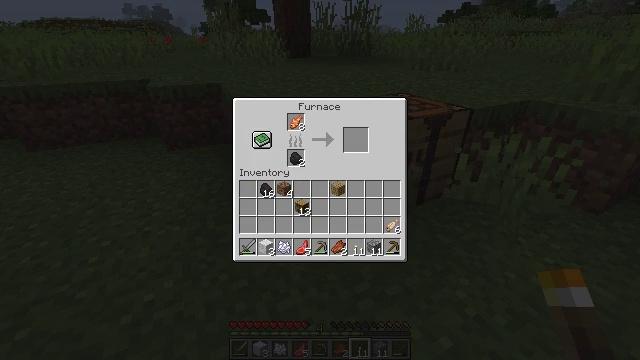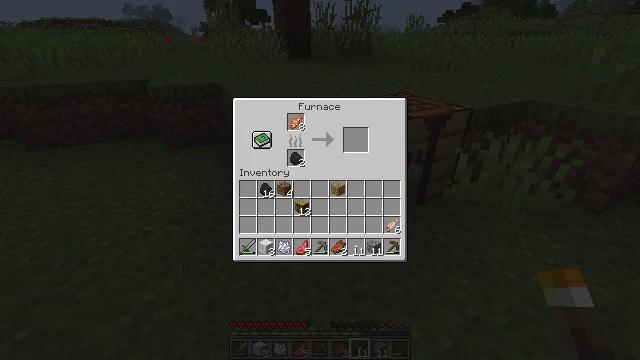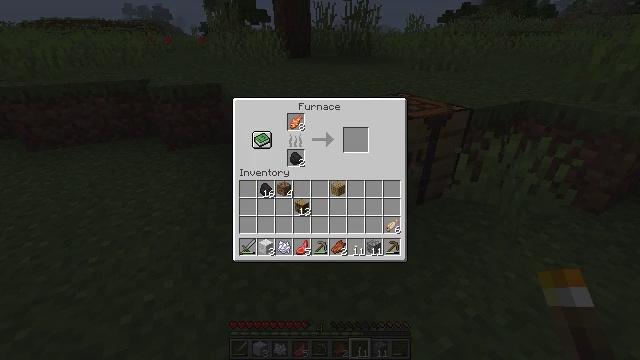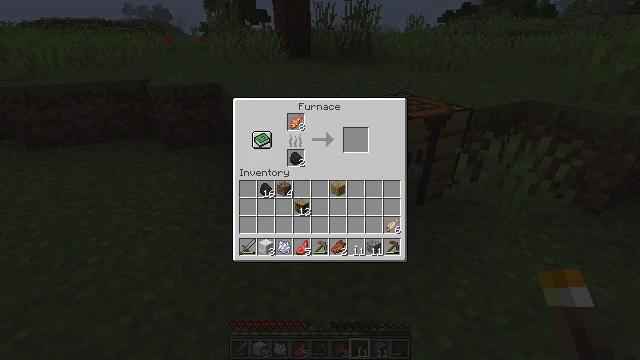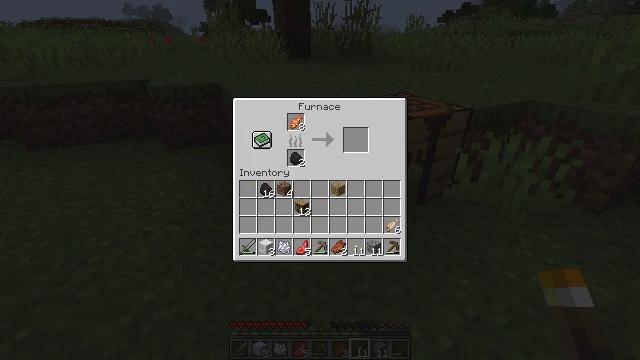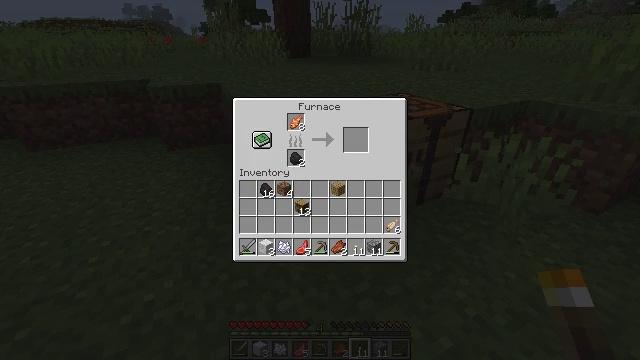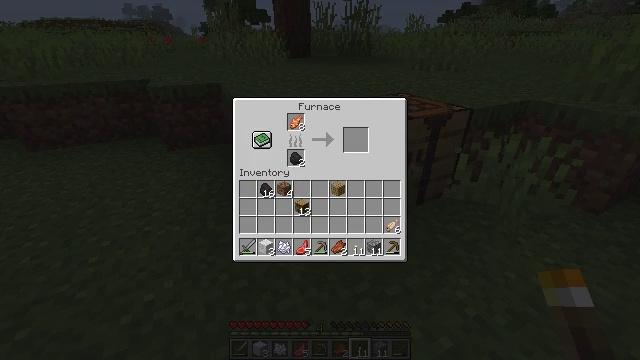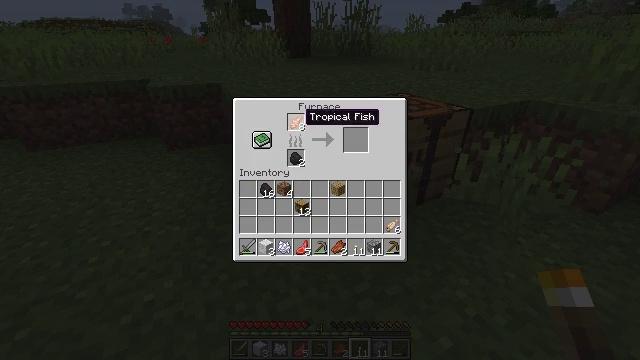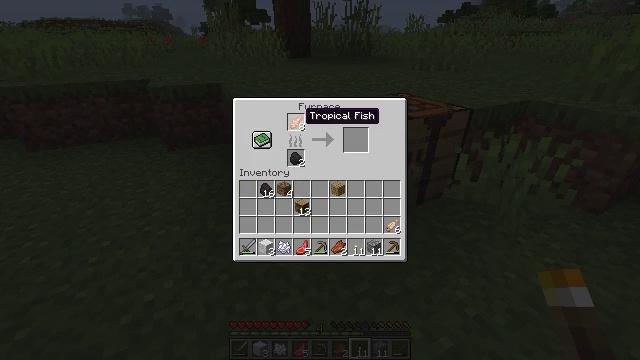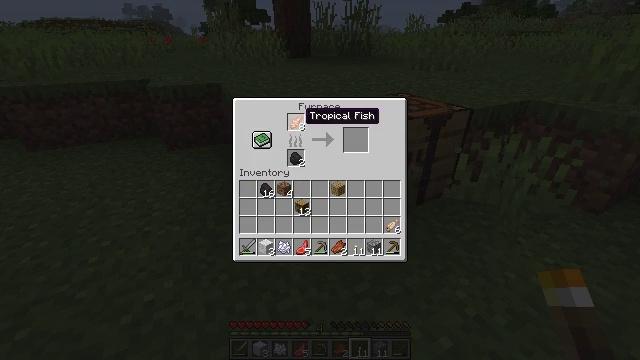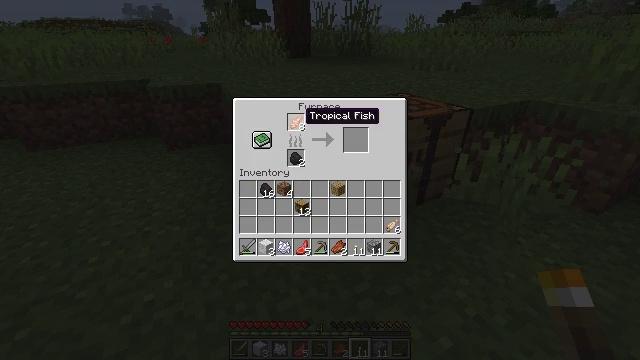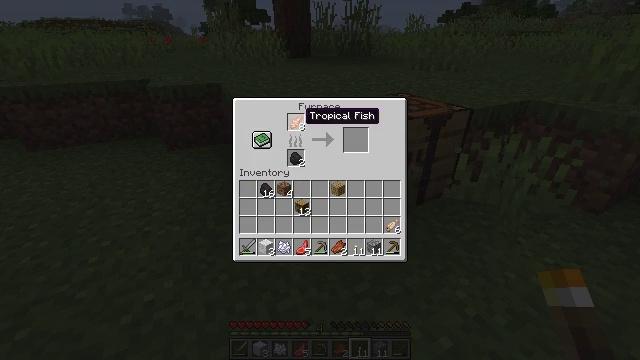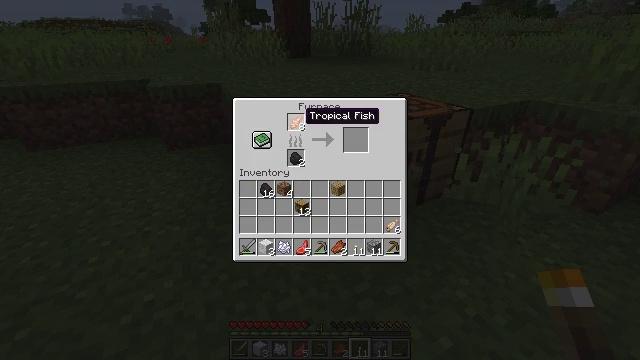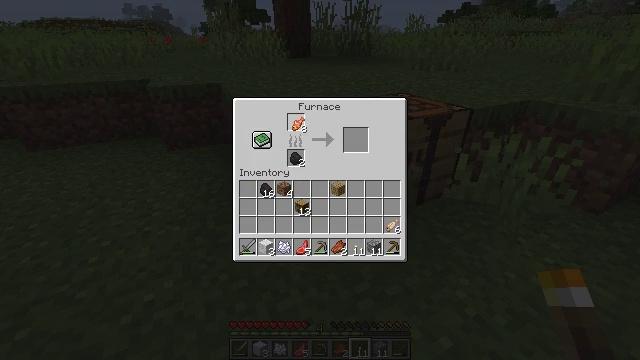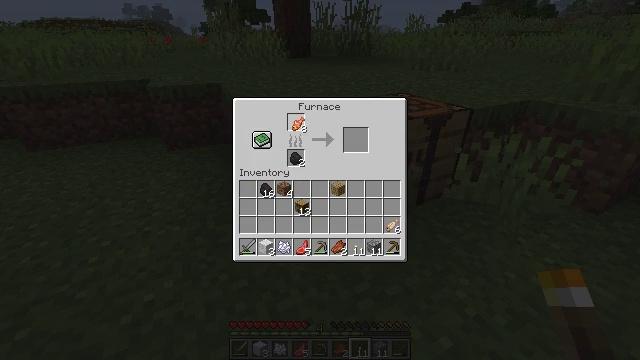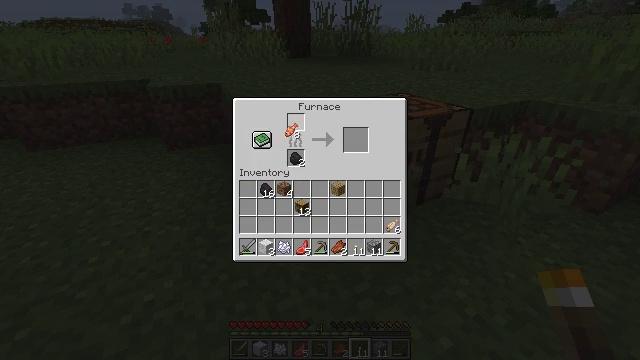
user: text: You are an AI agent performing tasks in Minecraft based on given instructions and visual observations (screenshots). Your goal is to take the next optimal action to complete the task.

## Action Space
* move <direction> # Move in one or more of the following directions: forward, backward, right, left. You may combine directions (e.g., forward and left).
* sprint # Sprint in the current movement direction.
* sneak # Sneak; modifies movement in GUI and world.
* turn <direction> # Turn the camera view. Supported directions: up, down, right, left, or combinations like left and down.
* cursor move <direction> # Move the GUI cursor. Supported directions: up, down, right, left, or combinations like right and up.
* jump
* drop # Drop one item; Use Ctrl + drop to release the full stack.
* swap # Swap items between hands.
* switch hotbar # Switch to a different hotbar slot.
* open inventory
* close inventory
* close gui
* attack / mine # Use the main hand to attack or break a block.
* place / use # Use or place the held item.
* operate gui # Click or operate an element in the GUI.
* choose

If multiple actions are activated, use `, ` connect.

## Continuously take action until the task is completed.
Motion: motion action
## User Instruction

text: Remove a tropical fish from the inventory.
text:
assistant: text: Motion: no_op
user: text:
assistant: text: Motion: no_op
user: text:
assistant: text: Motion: no_op
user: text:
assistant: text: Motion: no_op
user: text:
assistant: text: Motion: no_op
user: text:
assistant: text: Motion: no_op
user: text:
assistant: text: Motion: no_op
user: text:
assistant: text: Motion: no_op
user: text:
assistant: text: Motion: no_op
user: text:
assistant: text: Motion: no_op
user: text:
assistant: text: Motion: no_op
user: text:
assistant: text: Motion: no_op
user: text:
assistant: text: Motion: operate gui
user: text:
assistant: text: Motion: operate gui
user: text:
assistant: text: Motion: no_op
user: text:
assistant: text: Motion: cursor move left and down
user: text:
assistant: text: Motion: cursor move left and down
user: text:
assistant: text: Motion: cursor move left and down
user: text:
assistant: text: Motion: no_op
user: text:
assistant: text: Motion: no_op
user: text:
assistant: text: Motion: no_op
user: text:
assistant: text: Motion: no_op
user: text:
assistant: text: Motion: no_op
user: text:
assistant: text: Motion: no_op
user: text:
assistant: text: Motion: operate gui
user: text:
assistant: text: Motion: operate gui
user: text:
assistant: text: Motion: operate gui
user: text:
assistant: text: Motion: no_op
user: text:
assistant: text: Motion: no_op
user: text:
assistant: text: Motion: no_op